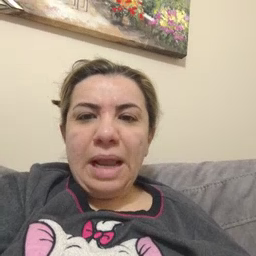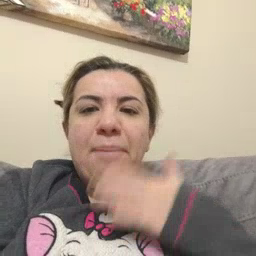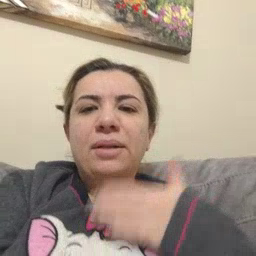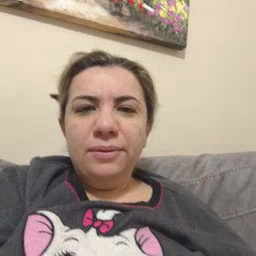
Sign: happy